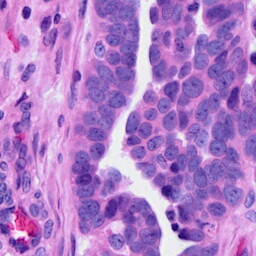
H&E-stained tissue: Ovarian